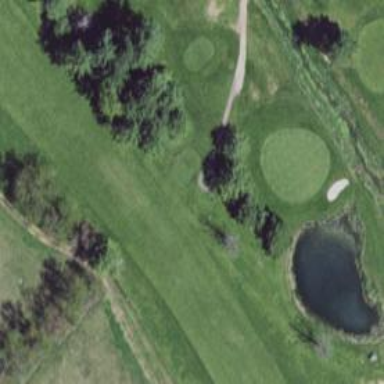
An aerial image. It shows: Golf tee.